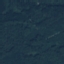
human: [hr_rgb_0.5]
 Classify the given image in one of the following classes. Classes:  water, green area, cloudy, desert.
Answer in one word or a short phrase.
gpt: green area